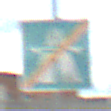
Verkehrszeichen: EndeAutbahn
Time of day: Midday
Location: Outdoor (Suburban)
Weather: PartlyCloudy
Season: Summer
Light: Natural